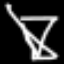
Label: hourglass